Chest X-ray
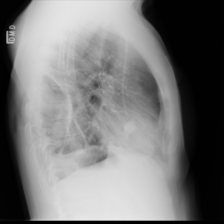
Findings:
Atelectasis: negative
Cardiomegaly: negative
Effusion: negative
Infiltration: negative
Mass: negative
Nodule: positive
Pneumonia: negative
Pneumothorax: negative
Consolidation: negative
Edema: negative
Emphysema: negative
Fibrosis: negative
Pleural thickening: positive
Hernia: negative